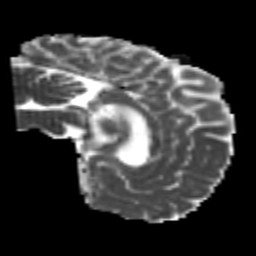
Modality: MD
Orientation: sagittal
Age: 22
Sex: male
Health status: healthy
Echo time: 0.074 s